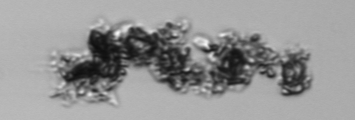
Label: Thalassiosira_TAG_external_detritus